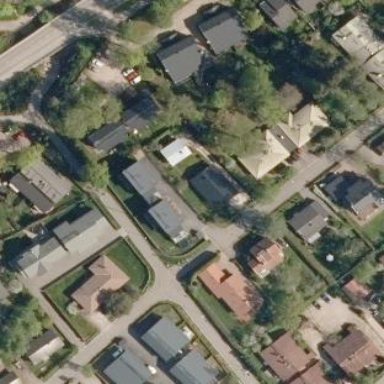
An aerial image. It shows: Residential garden area classified as leisure land.